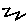
Label: zigzag